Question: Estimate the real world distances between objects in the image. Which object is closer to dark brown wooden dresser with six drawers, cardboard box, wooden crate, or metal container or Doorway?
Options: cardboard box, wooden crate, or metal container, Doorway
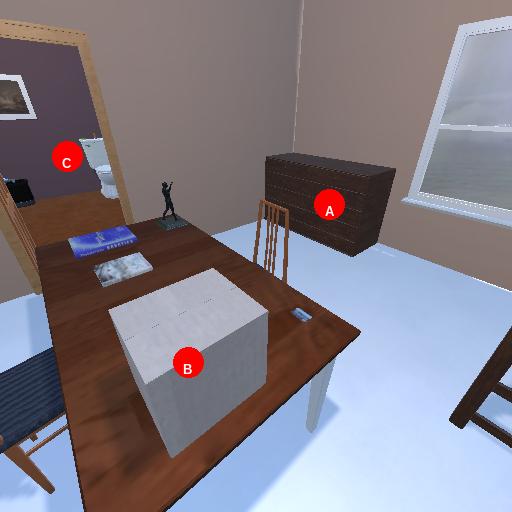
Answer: cardboard box, wooden crate, or metal container